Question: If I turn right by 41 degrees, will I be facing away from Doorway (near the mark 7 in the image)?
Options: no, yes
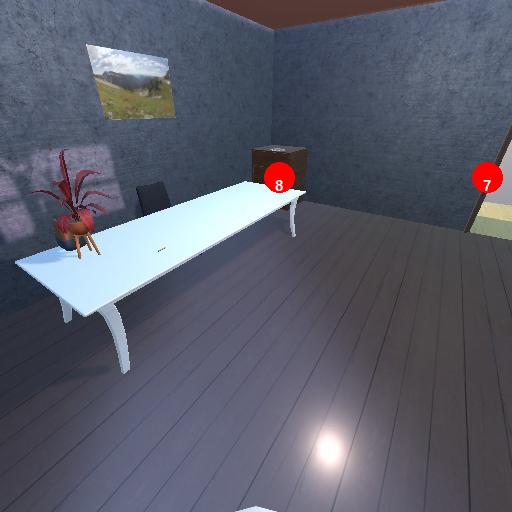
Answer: no